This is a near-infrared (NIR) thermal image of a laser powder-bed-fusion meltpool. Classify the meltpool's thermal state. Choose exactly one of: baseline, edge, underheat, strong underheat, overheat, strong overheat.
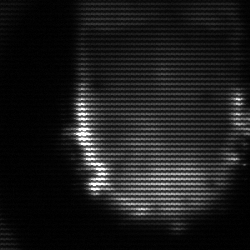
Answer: baseline